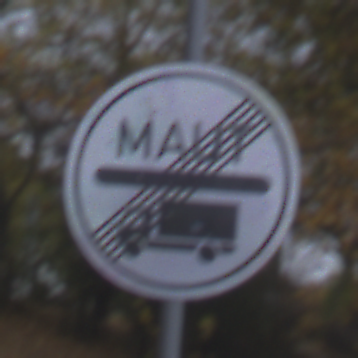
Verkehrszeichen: EndeMautpflicht
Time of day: MorningAfternoon
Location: Outdoor (Urban)
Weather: Overcast
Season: NotSpecified
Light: Natural